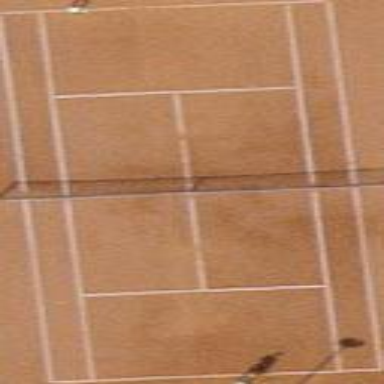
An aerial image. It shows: Tennis court in leisure pitch.